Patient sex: M
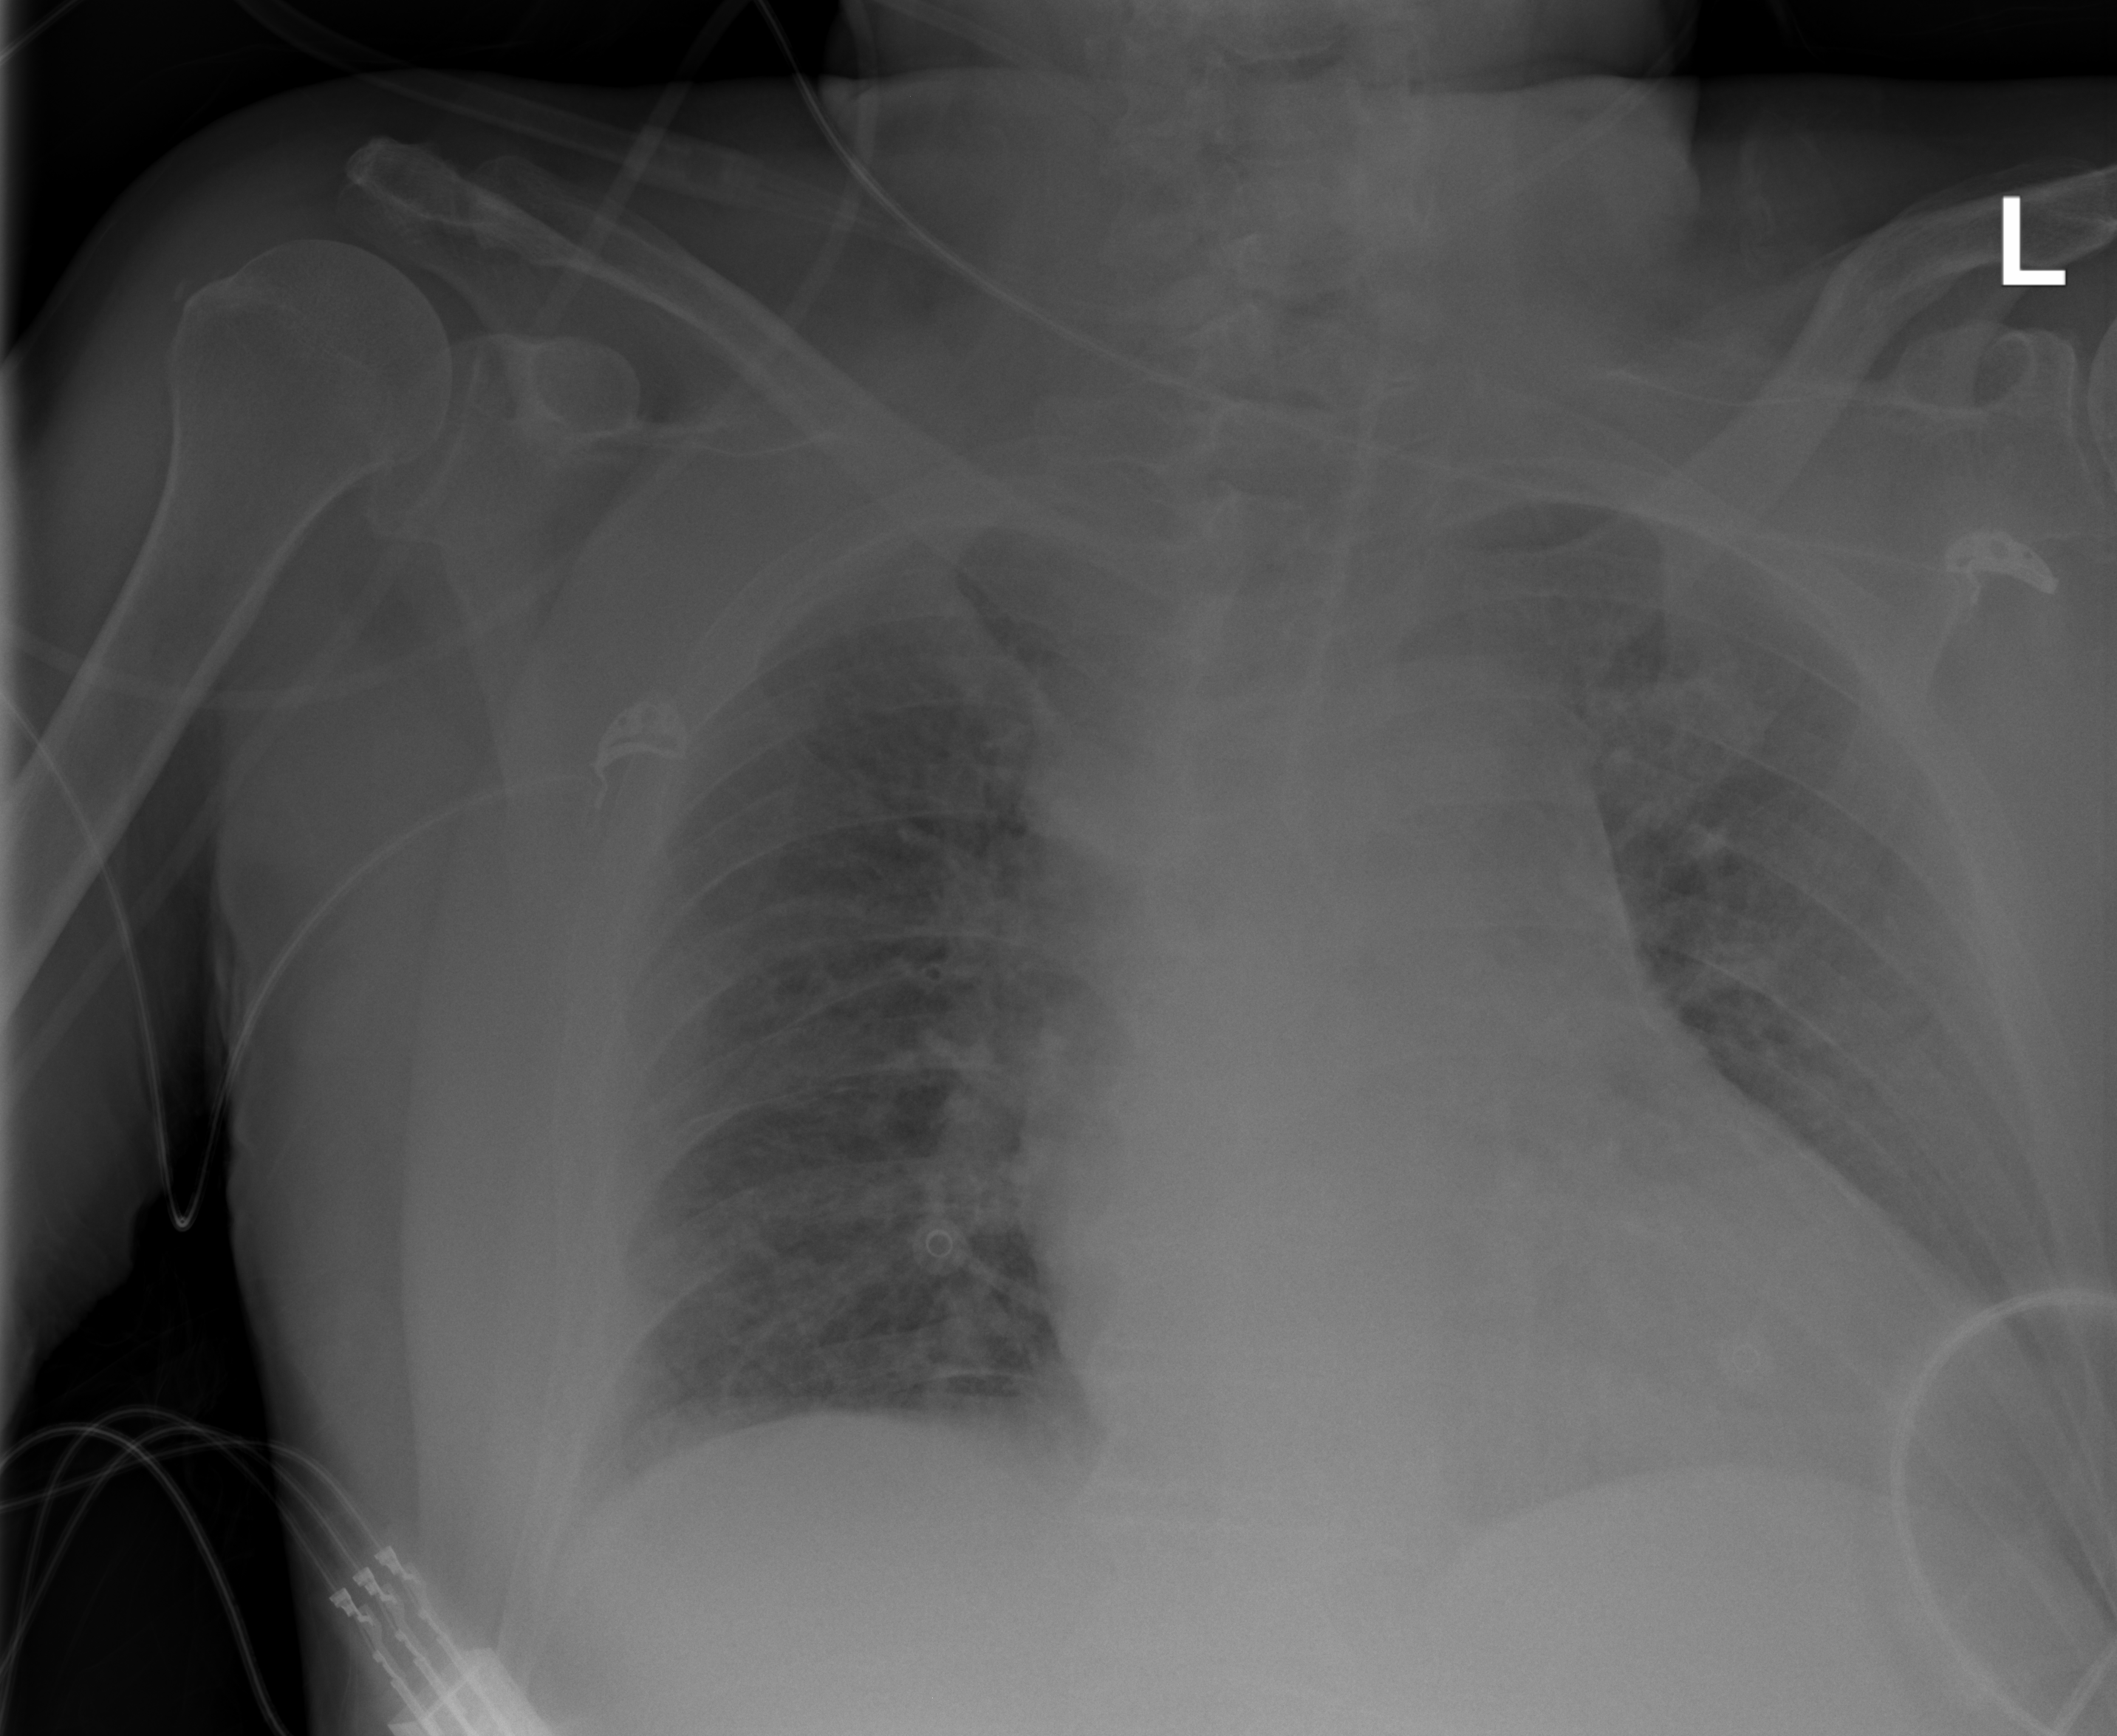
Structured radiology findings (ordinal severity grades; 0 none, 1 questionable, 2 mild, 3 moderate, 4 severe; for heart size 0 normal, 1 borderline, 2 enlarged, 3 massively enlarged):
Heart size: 2
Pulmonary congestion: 2
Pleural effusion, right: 0
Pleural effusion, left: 0
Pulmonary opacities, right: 0
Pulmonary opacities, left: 0
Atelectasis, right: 0
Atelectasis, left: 0